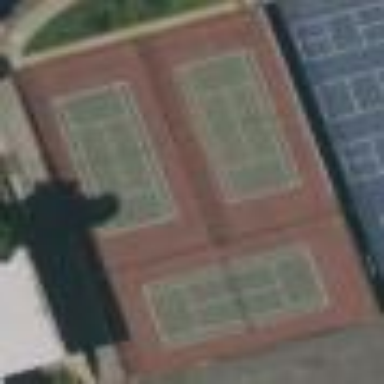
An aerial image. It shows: Tennis court on the leisure land pitch.